Interaction volume radius: 5 \u00c5
Interaction volume height: 35 \u00c5
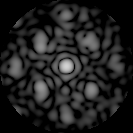
Disorder parameter: 0.43